Question: I have been trying to work with comparing dates and times using jQuery UI's datepicker and the timepicker add-on (an add-on I have just discovered and am very happy with).
So, here's what I have:
'$("#dateOfAb").val()''$("#dateOfAb2").val()'
So, I need to compare these dates and while I have had success comparing dates in the past, I am having trouble comparing times for equal dates (which is the ultimate goal), but what is holding me up right now is the fact that I can't get these two 'parseDate' values (on substrings from the full date/time) to show that they are equal when the dates are the same.
Okay, that last paragraph may be a little confusing so, here's the code:
'''
$("#dateOfAb2").change(function () {
console.log("FIRST SET: " + $.datepicker.parseDate("mm/dd/yy", $("#dateOfAb").val().substring(0, 9)))
console.log("FIRST SET: " + $.datepicker.parseDate("mm/dd/yy", $("#dateOfAb2").val().substring(0, 9)))
if ($.datepicker.parseDate("mm/dd/yy", $("#dateOfAb").val().substring(0, 9)) == $.datepicker.parseDate("mm/dd/yy", $("#dateOfAb2").val().substring(0, 9))) {
alert("The dates are tied.");
console.log("SECOND SET: " + $.datepicker.parseDate("mm/dd/yy", $("#dateOfAb").val().substring(0, 9)))
console.log("SECOND SET: " + $.datepicker.parseDate("mm/dd/yy", $("#dateOfAb2").val().substring(0, 9)))
}
});
'''
The problem is that even when I know the values are exactly the same (proven with 'console.log()' [image below]) they don't seem to compare as I would expect in my 'if' branch.
Image of console after running:

You can see that I have substringed out just the date part of the value and the values are the same, but I'm not sure what I'm doing wrong and why the "SECOND SET:" of 'console.log()' commands won't execute.
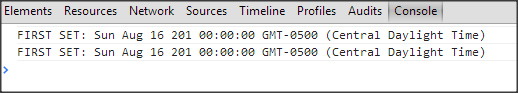
Answer: The parse routine returns Date objects, so your comparison is between two separate object instances. They'll be '==' to each other.
Try:
'''
if ($.datepicker.parseDate("mm/dd/yy", $("#dateOfAb").val().substring(0, 9)).getTime() == $.datepicker.parseDate("mm/dd/yy", $("#dateOfAb2").val().substring(0, 9)).getTime()) {
'''
By comparing the results of calling '.getTime()', you're comparing two numbers for equality, which will do what you want.